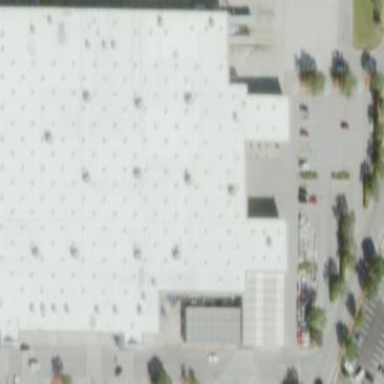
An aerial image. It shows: Supermarket located in building.